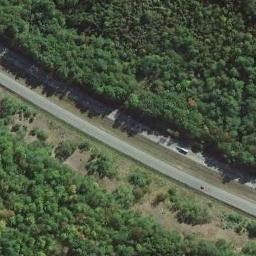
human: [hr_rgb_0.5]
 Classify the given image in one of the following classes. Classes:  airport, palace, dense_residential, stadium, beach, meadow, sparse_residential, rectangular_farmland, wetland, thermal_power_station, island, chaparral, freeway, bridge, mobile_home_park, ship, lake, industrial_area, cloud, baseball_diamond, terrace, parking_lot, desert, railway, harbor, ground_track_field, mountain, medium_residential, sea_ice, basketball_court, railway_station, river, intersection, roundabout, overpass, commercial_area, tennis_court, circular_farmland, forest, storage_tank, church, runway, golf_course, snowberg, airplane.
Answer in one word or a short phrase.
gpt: freeway